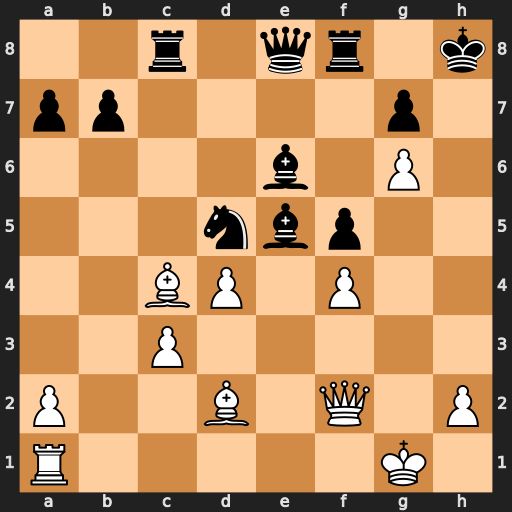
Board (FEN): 2r1qr1k/pp4p1/4b1P1/3nbp2/2BP1P2/2P5/P2B1Q1P/R5K1
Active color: w
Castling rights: -
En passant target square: -
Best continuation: Qh4+ Kg8 Qh7#